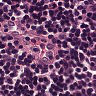
Metastatic tissue present: no